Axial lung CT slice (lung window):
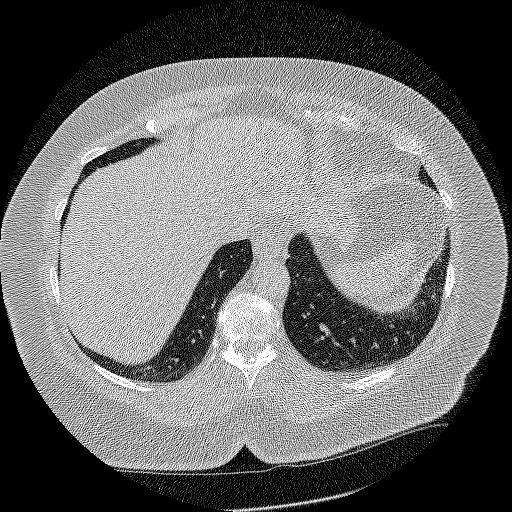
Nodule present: no